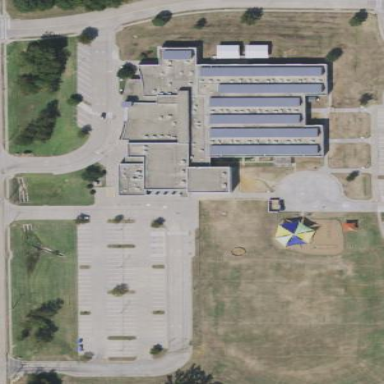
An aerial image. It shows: Elementary school.